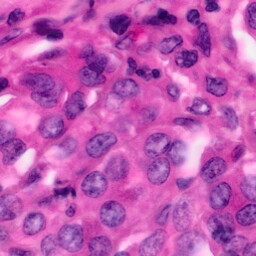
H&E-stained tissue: Pancreatic